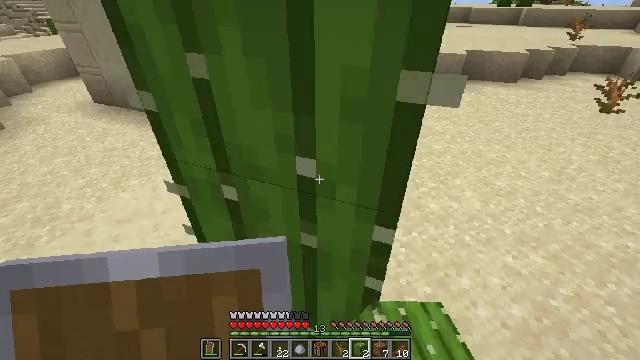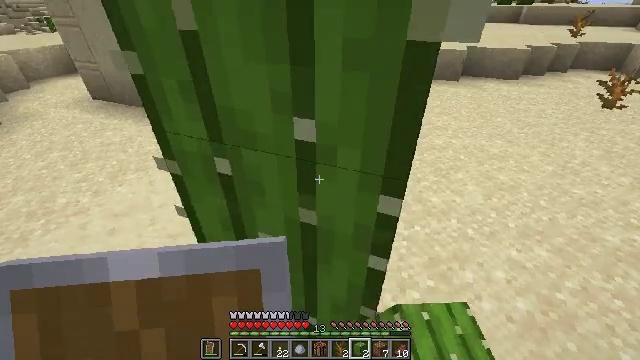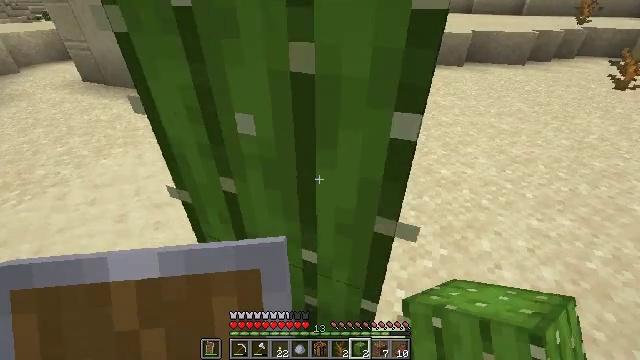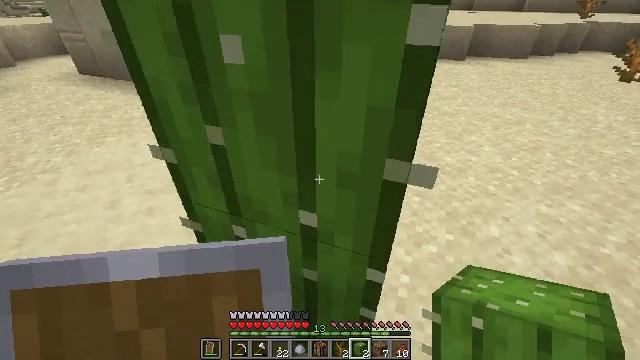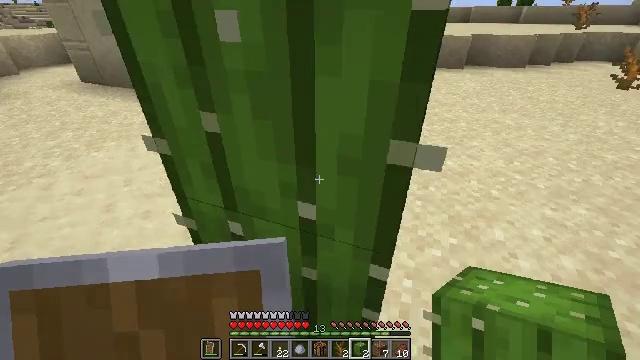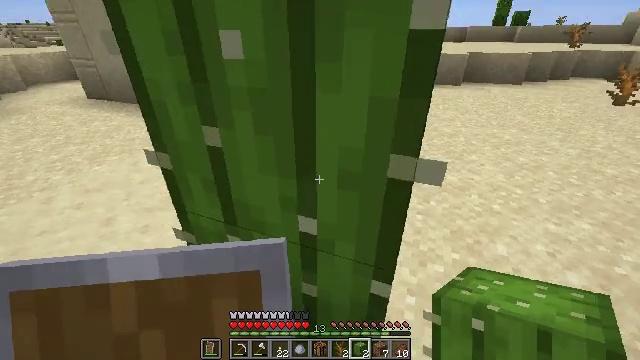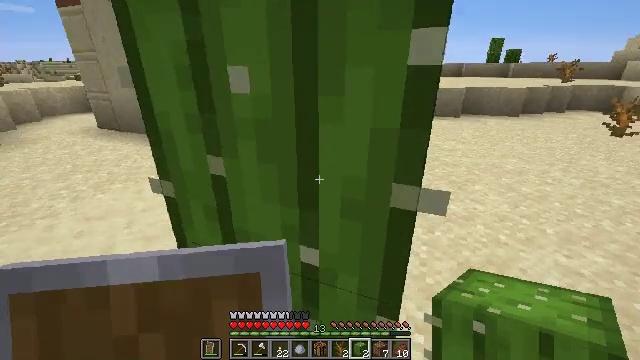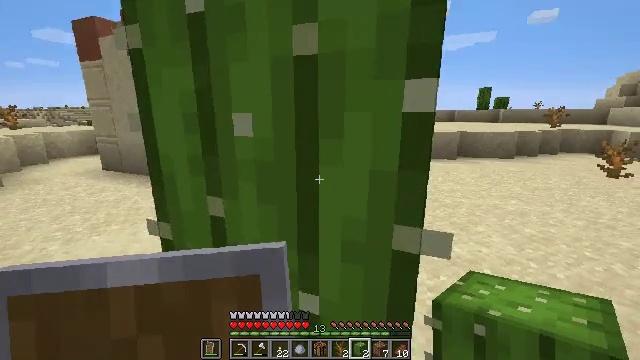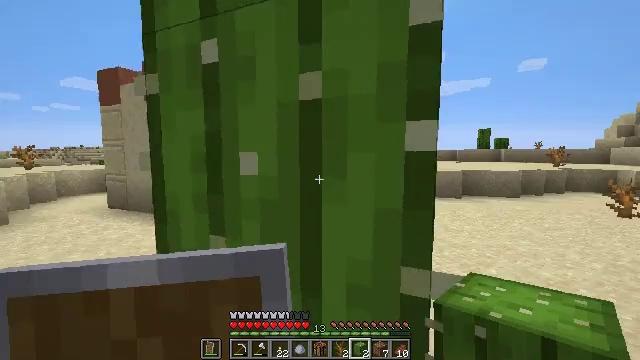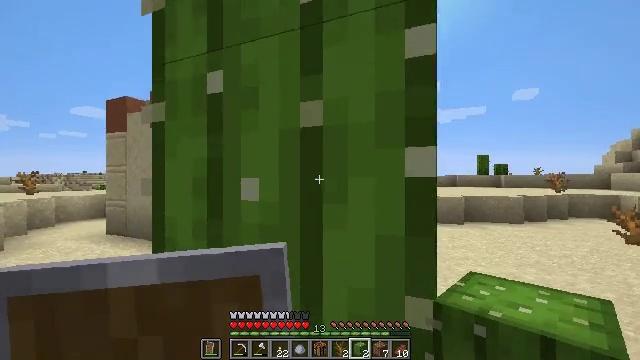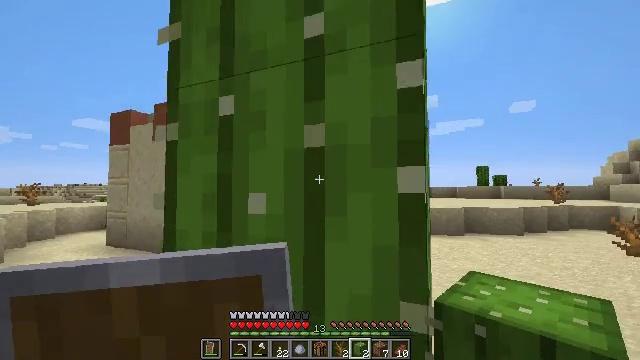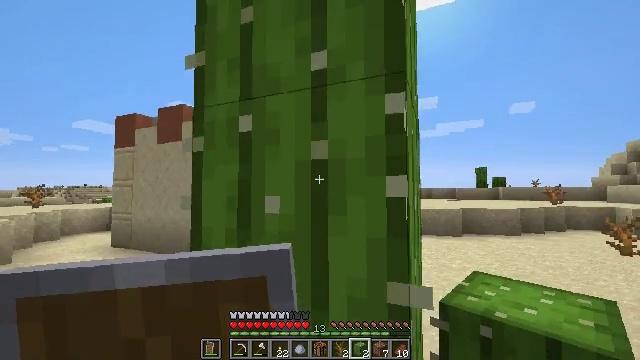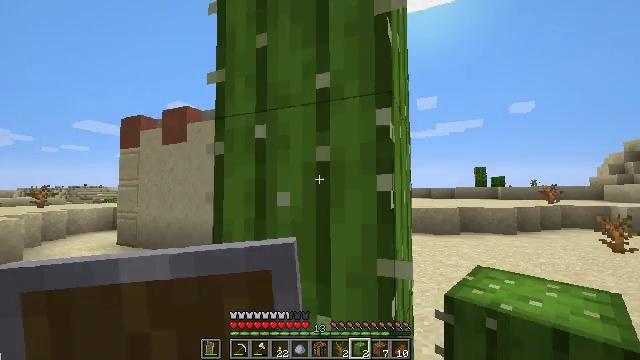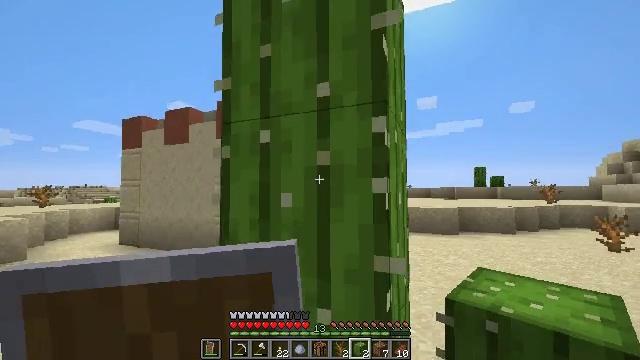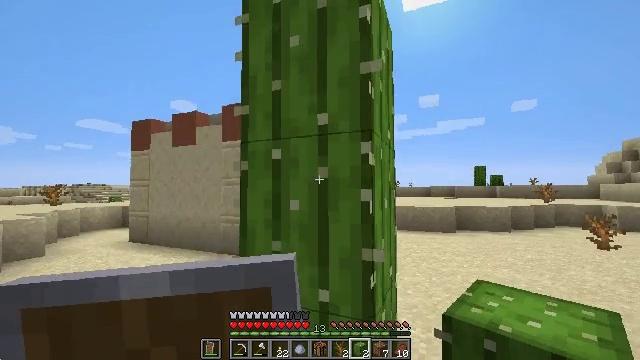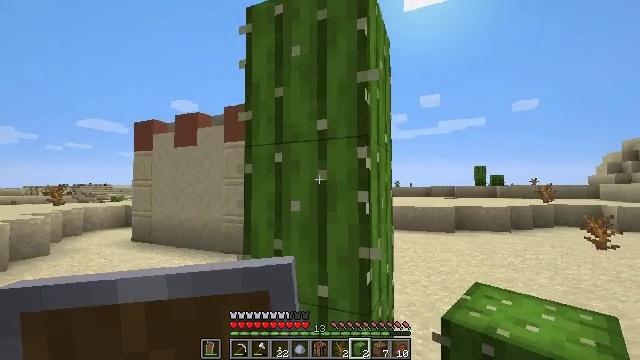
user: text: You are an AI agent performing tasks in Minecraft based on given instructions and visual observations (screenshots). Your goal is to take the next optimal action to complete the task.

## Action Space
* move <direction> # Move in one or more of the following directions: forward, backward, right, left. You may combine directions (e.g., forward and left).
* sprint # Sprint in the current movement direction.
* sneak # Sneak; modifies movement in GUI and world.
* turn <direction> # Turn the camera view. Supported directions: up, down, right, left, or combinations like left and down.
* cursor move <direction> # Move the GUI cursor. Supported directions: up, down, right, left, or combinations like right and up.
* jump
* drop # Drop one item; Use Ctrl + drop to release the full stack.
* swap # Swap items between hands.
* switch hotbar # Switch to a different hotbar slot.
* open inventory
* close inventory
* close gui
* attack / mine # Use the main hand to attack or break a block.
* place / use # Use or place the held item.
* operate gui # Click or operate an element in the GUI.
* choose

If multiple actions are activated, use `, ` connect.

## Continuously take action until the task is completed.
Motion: motion action
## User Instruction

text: Drop a cactus.
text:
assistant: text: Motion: no_op
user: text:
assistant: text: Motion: no_op
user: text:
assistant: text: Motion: no_op
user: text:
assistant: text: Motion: turn up
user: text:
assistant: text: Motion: turn up
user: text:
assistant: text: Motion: turn up
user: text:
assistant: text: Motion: turn up
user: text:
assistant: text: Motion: turn up
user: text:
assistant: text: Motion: turn up
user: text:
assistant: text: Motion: move back, turn up
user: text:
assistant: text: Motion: move back
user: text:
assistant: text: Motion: move back
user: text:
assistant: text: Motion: move back
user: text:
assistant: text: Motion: move back
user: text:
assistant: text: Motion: move back
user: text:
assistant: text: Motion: no_op
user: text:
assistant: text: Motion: turn down
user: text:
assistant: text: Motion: turn down
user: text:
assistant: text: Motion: turn right and down
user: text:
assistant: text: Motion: move right, turn down
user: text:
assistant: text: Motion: move right
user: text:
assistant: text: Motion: move right
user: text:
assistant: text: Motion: move right, turn left
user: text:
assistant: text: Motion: move right, turn left and down
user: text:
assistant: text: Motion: move right, turn left and down
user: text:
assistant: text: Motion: move right, turn left and down
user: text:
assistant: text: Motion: move right, turn left and down
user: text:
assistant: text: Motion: move right, turn left and down
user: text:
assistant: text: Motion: turn left
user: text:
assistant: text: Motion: no_op